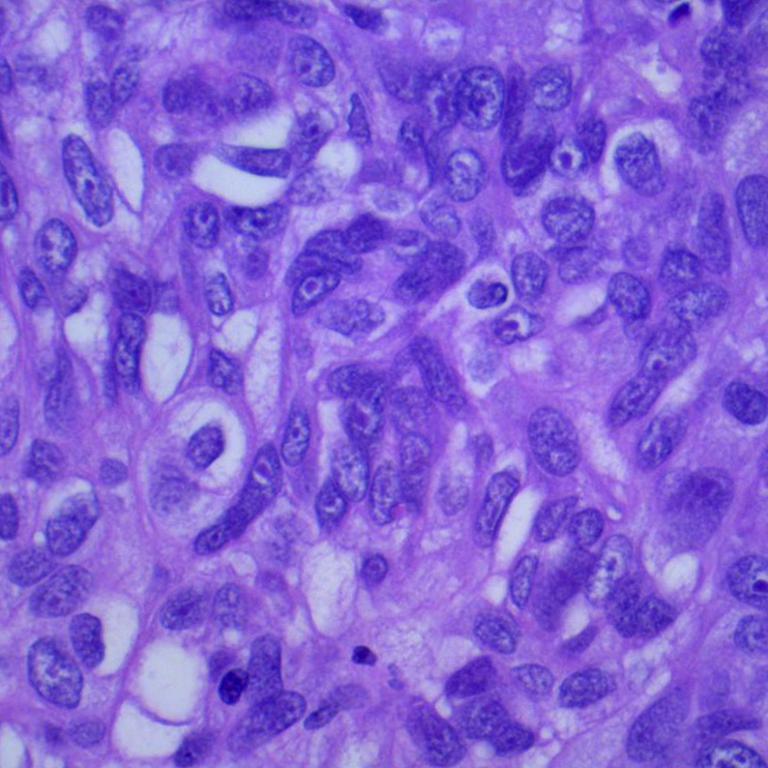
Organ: lung
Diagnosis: squamous carcinomas